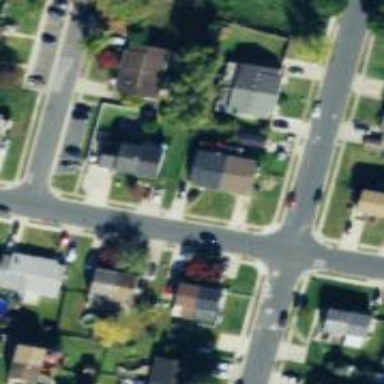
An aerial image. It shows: Neighborhood.